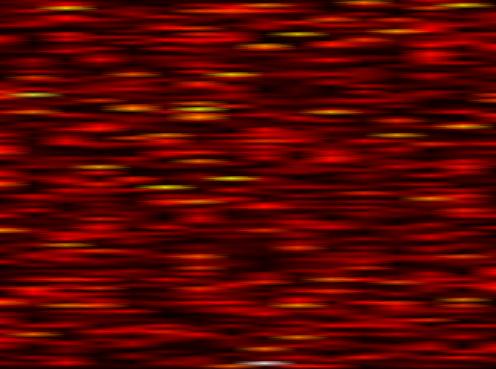
Label: FBMC